Question: According to sip protocol when first 'invite' send, sip returns 'proxy authentication required' message (if there are any proxy server available), then client send an 'acknowledge' message. But what happen if the acknowledge message failed to reach the sip server? Server returns 'forbidden' after sometimes and ignore all new 'invite' with 'authentication header'. Also when sip gets multiple 'acknowledge' message it's immediately send 'forbidden'.
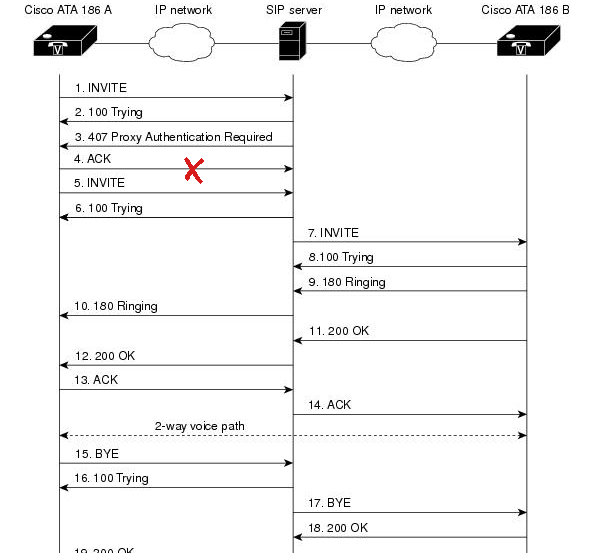
Answer: If your question is what would the correct behaviour be for a SIP server that has issued a 407 and not received an ACK for it, please see RFC 3261 17.2.1 for the description of the INVITE server transaction.
Sending the 407 moves the state machine into the "Completed" state, at which point the G and H timers have to be be set. When G fires, the 407 response needs to be retransmitted. And if all the ACK messages get lost, then timer H will make the server transaction give up eventually. But if the second ACK reaches the server then that's it. You will have seen two 407 responses, one with a lost ACK, the second one with a successful ACK.
The handling of the subsequent INVITE with the credentials should be entirely independent with the previously described process. The INVITE message with the credentials will constitute a separate dialogue forming transaction.